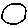
Label: moon